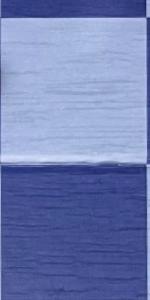
Label: Empty